Field crop: maize
Growth stage: 2
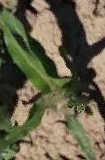
Species: maize